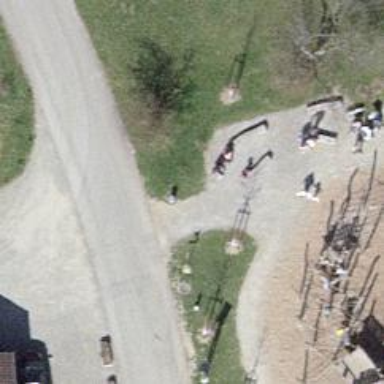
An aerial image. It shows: Brown bench in the vicinity.